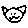
Label: cat